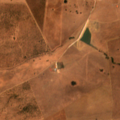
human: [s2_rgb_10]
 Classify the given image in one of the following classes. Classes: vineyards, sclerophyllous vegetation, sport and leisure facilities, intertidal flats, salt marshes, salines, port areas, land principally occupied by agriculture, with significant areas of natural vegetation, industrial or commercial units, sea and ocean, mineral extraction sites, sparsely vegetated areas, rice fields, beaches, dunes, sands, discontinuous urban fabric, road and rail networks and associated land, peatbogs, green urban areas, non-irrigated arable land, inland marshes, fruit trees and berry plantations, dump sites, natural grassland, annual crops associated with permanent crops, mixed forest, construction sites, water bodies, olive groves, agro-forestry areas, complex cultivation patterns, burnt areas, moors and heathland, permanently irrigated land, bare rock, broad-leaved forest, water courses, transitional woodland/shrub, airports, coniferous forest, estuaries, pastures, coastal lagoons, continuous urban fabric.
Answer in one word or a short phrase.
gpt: pastures, transitional woodland/shrub